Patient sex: M
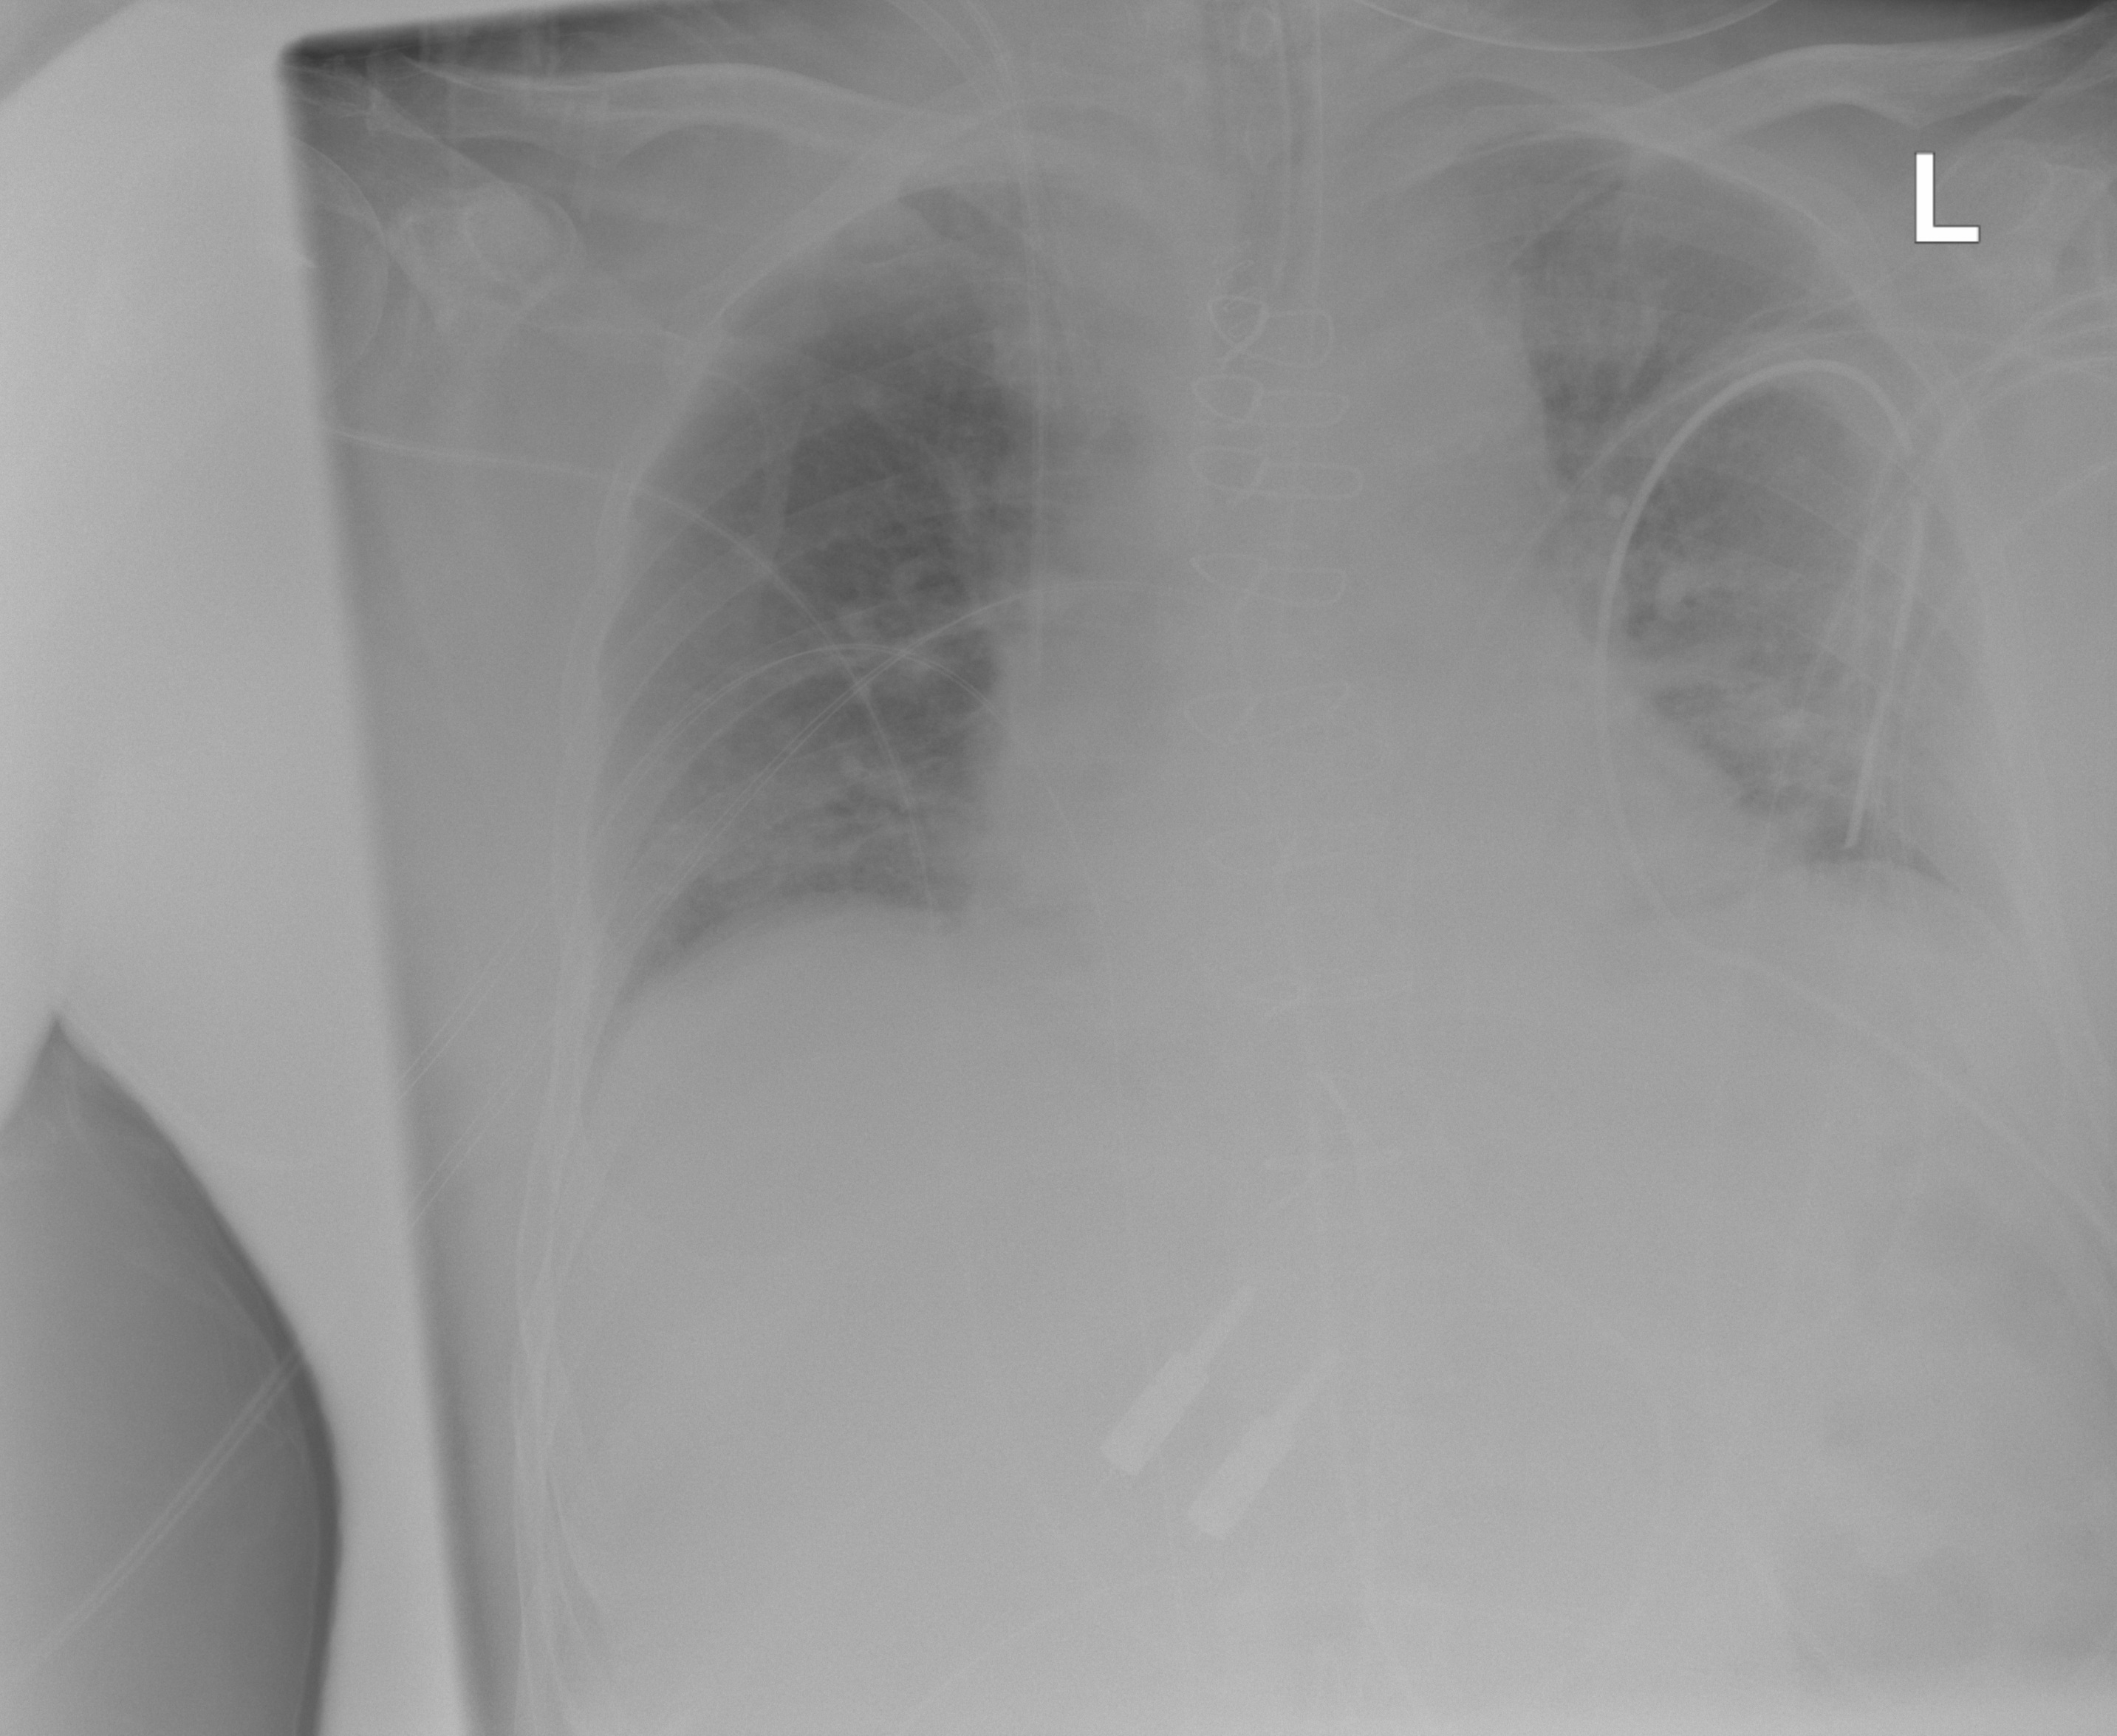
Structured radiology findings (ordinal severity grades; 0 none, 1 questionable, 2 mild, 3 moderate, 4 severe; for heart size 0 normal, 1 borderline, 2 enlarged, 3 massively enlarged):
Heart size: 1
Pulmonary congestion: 2
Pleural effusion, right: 0
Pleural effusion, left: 2
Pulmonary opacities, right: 0
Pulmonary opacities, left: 0
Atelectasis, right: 0
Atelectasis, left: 2